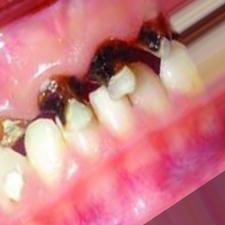
Condition: Caries